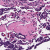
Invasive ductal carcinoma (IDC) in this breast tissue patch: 1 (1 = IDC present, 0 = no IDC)